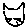
Label: cat